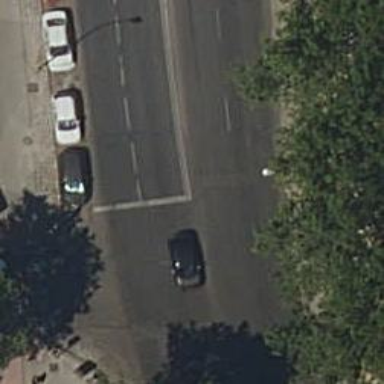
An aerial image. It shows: Tertiary road with asphalt surface and sidewalks on both sides.